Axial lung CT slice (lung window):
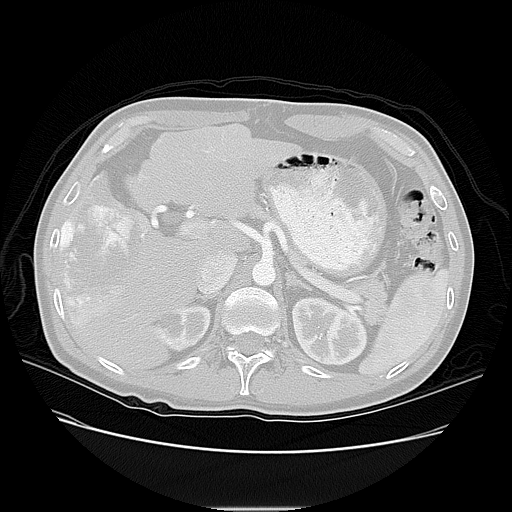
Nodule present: no